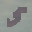
Label: 5